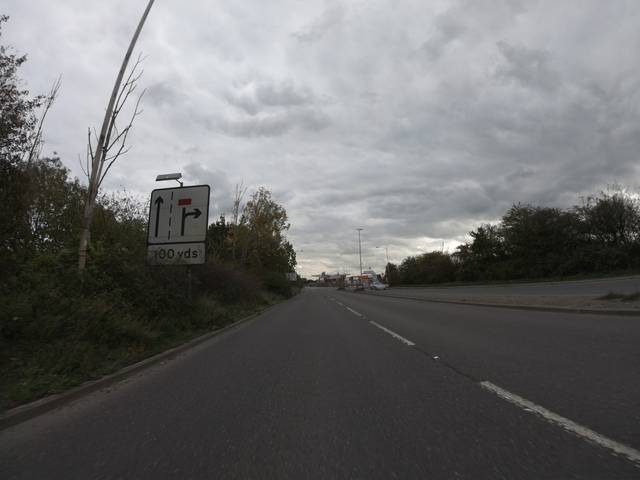
Region: United Kingdom
Coordinates: 51.464, 0.3493